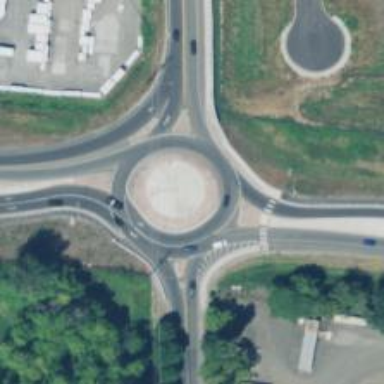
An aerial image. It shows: Roundabout on trunk highway.